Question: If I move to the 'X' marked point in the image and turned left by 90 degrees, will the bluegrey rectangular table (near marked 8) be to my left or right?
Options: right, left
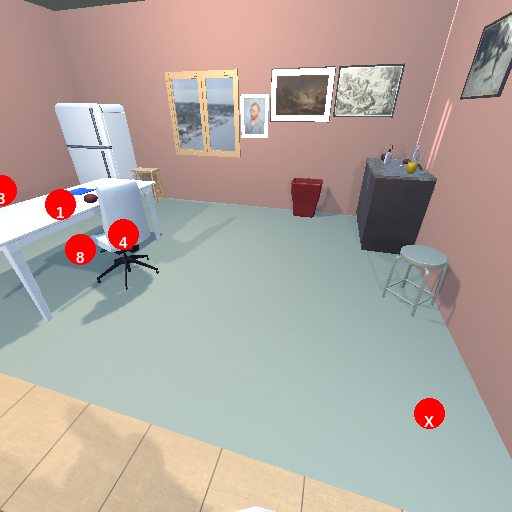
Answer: right